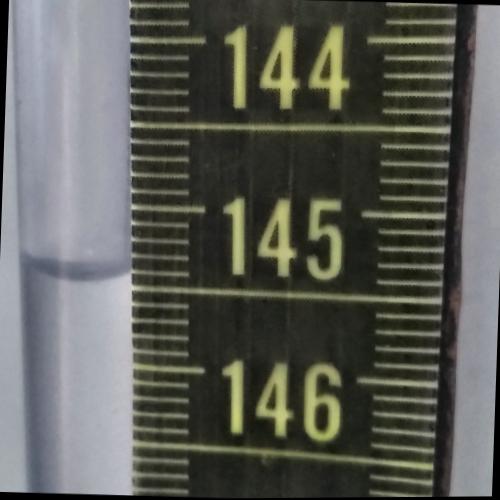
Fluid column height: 145.4 cm